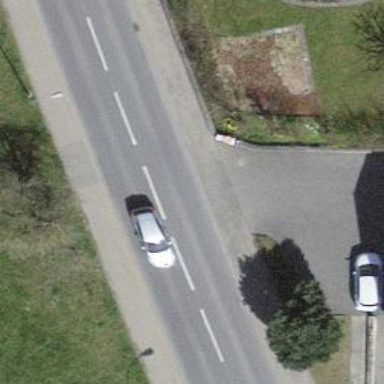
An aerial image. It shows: Sidewalk.